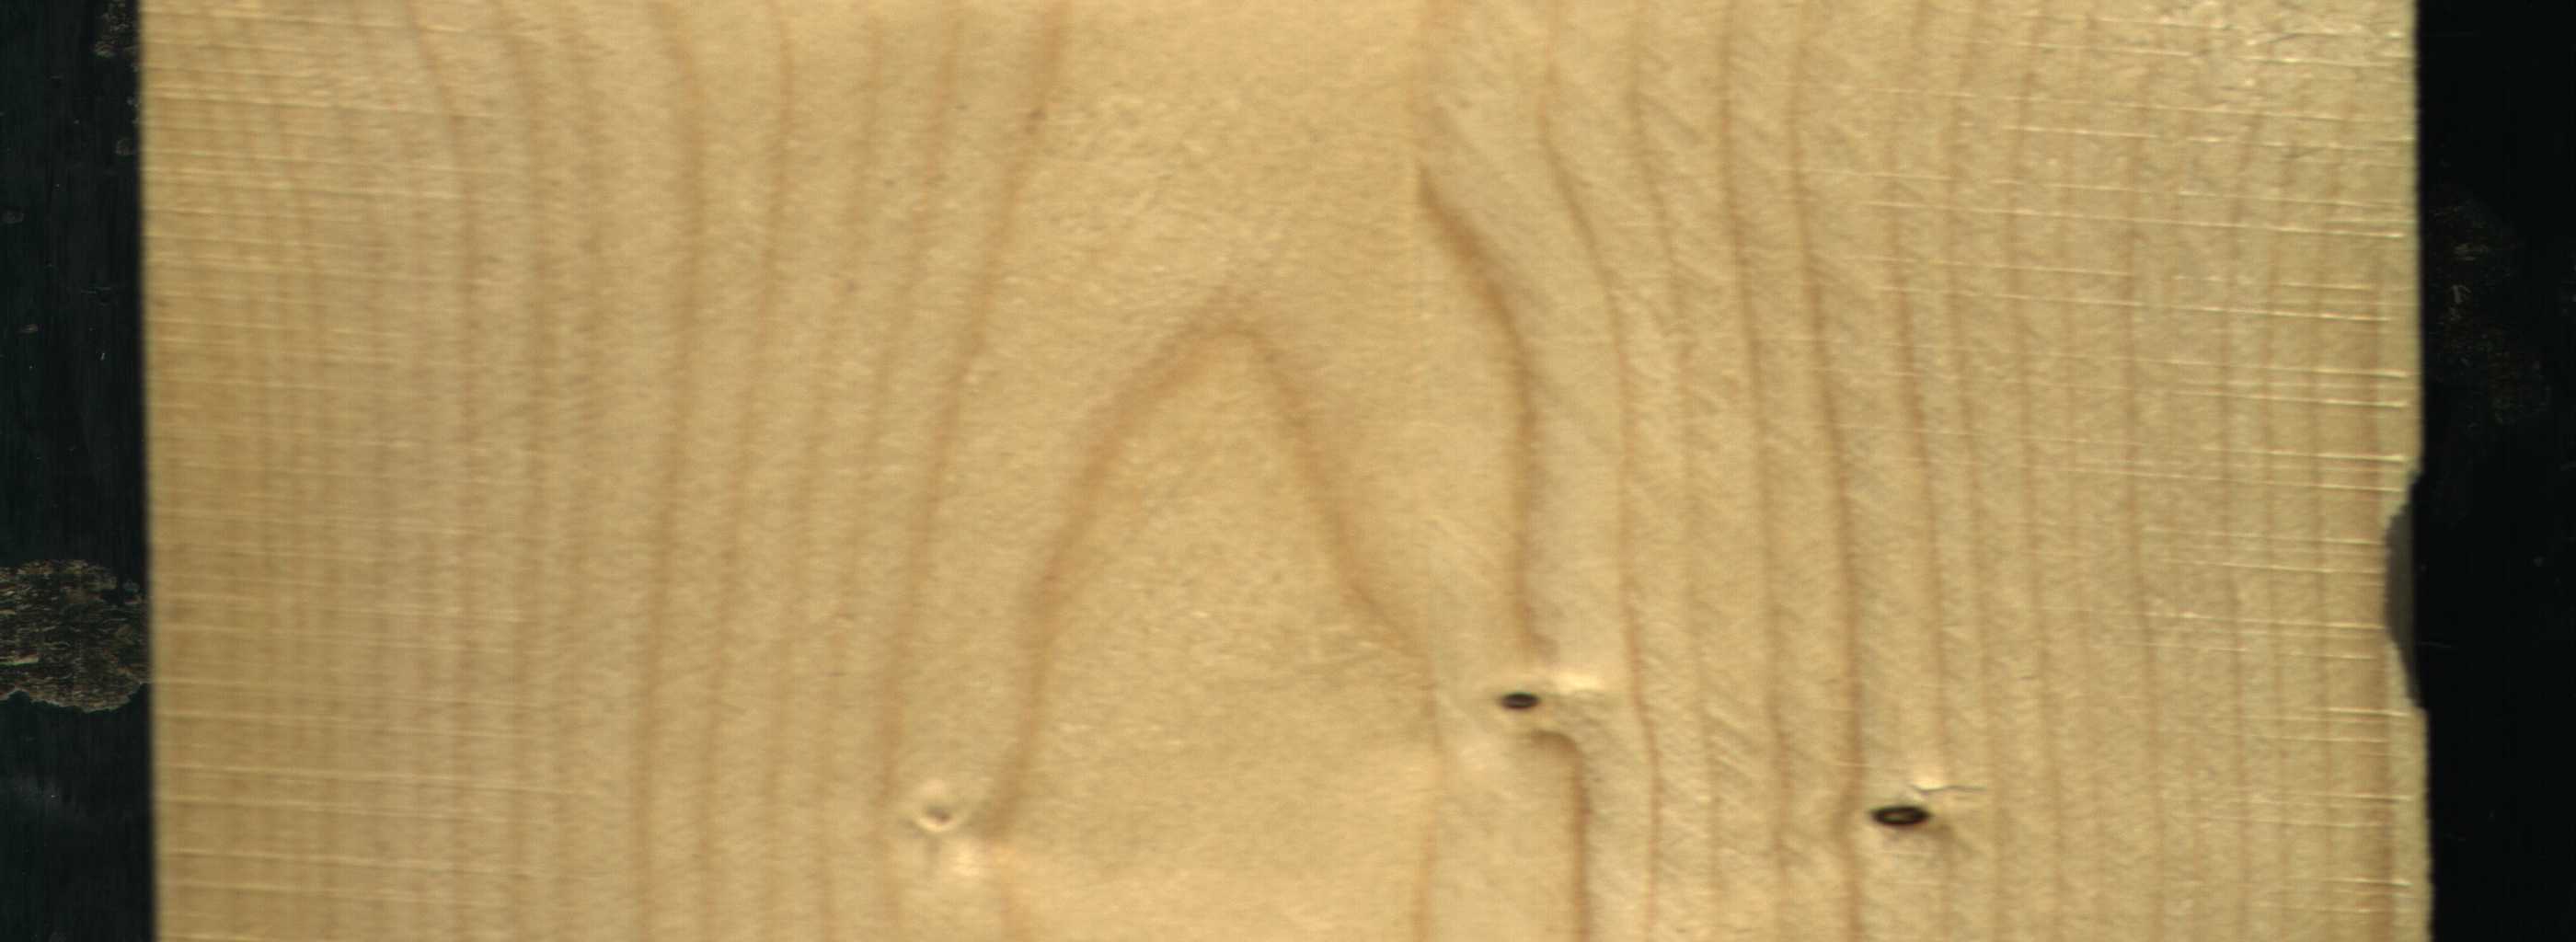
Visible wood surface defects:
Dead_Knot
Dead_Knot